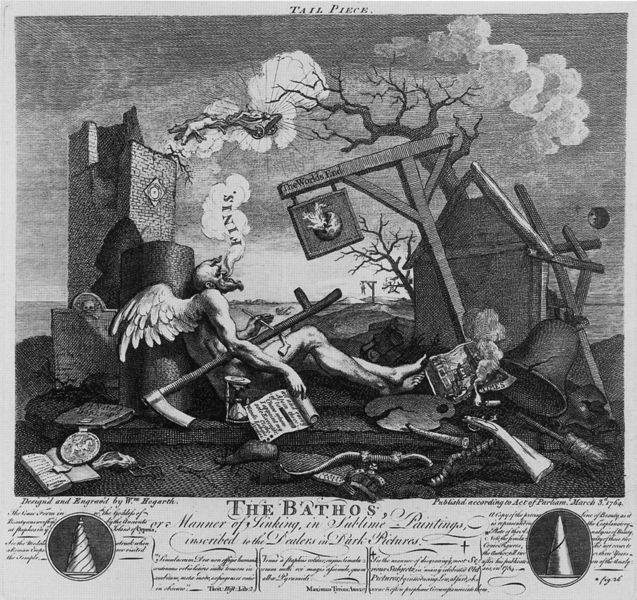
Titel: Tail piece: The Bathos
Künstler: William Hogarth
Schlagwörter: baum, flügel, weiß, wolken, grau, schwarz, haus, wolke, tod, tof, tot, horn, rauch, turm, chaos, engel, schrift, mauer, winter, zerstörung, uhr, besen, schild, mond, ruine, buch, kreuz, schwarz weiß, radierung, stich, schwert, waffe, dämon, palette, pergament, kaputt, glocke, teufel, siegel, schief, sense, schwerz, stuch, schwere, pallette, grabstein, galgen, finis, sanduhr, sprechblase, runine, bathos, the bathos